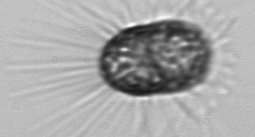
Label: Corethron_hystrix